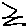
Label: zigzag